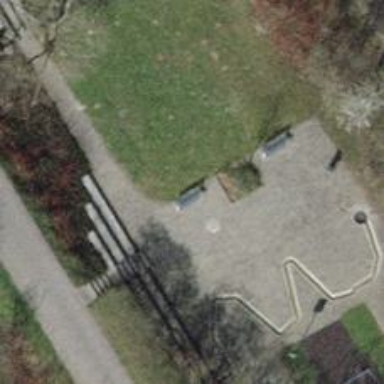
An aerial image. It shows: Bench.